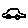
Label: car